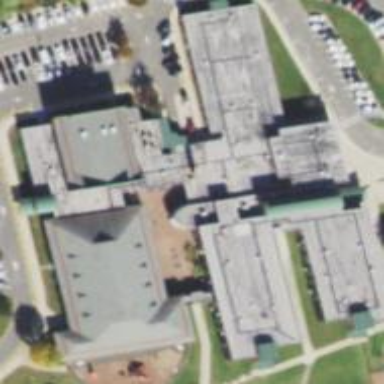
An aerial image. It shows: School building or complex.